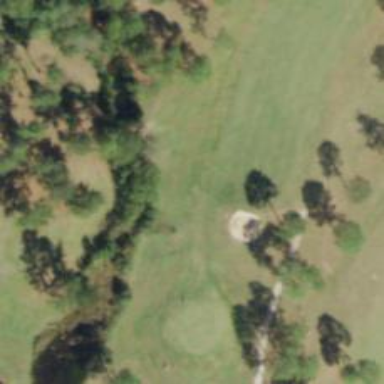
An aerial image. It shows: Golf hole.